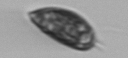
Label: Prorocentrum_triestinum